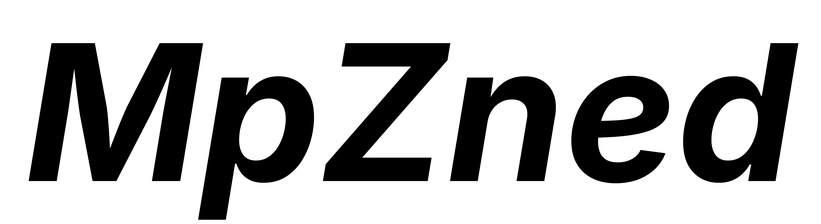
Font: Inter-Italic_Bold_Italic